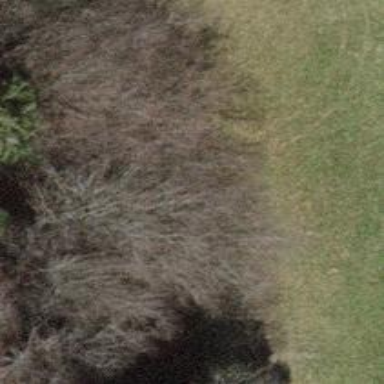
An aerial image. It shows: Path covered in grass.